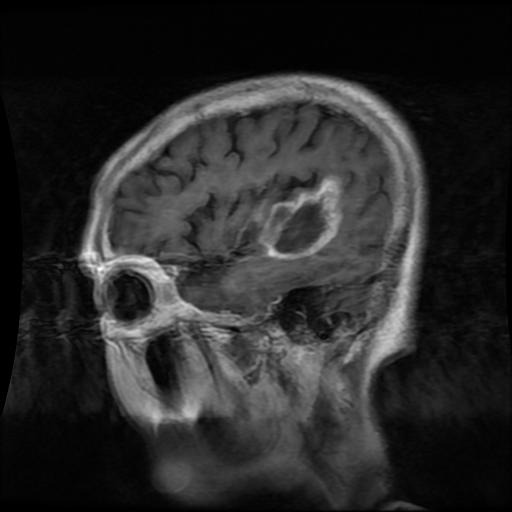
Label: glioma